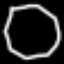
Label: octagon